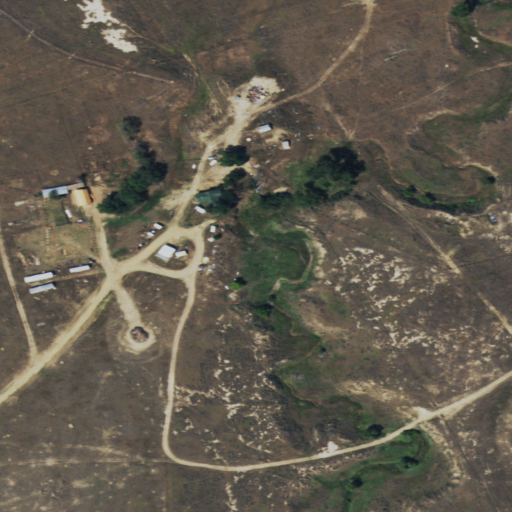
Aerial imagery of valley in Wyoming named Scott Draw containing shrub, grassland, herbaceous wetlands, and open development